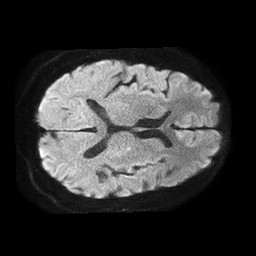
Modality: TRACE
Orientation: axial
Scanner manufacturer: philips
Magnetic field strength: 1.5 T
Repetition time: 4.6 s
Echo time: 0.08517 s